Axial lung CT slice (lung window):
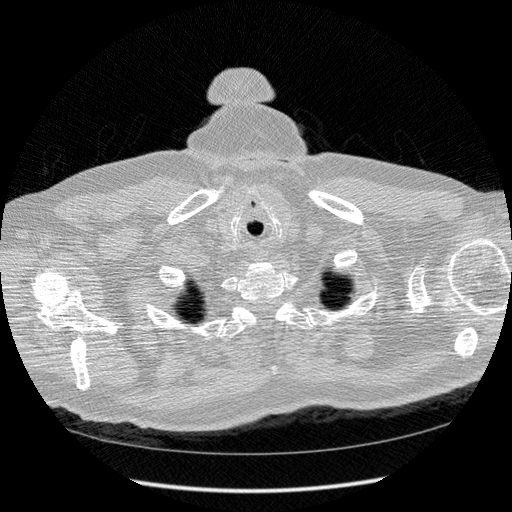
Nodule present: no